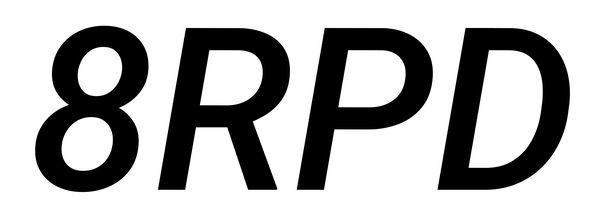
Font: Roboto-Italic_Medium_Italic